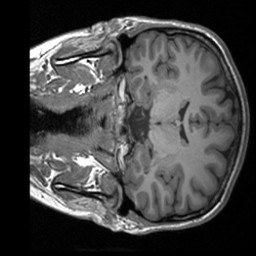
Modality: T1w
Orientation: coronal
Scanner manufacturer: siemens
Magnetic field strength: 3 T
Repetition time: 1.9 s
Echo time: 0.00226 s